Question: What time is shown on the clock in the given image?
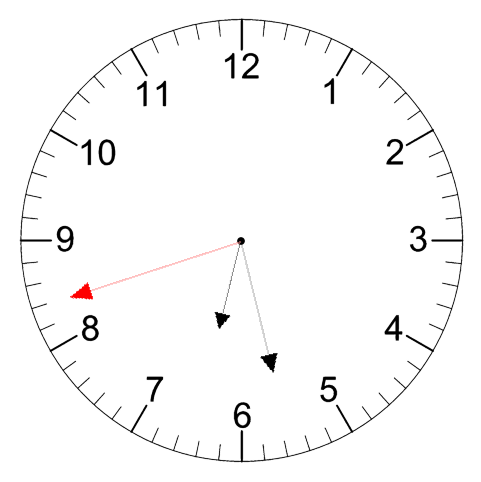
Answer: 06:27:42